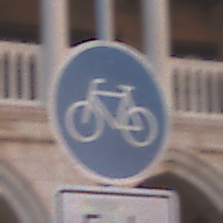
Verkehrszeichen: Radweg
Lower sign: HinweisDurchVerbaleAngabe2
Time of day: SunriseSunset
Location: Outdoor (Urban)
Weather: Clear
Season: NotSpecified
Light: Natural